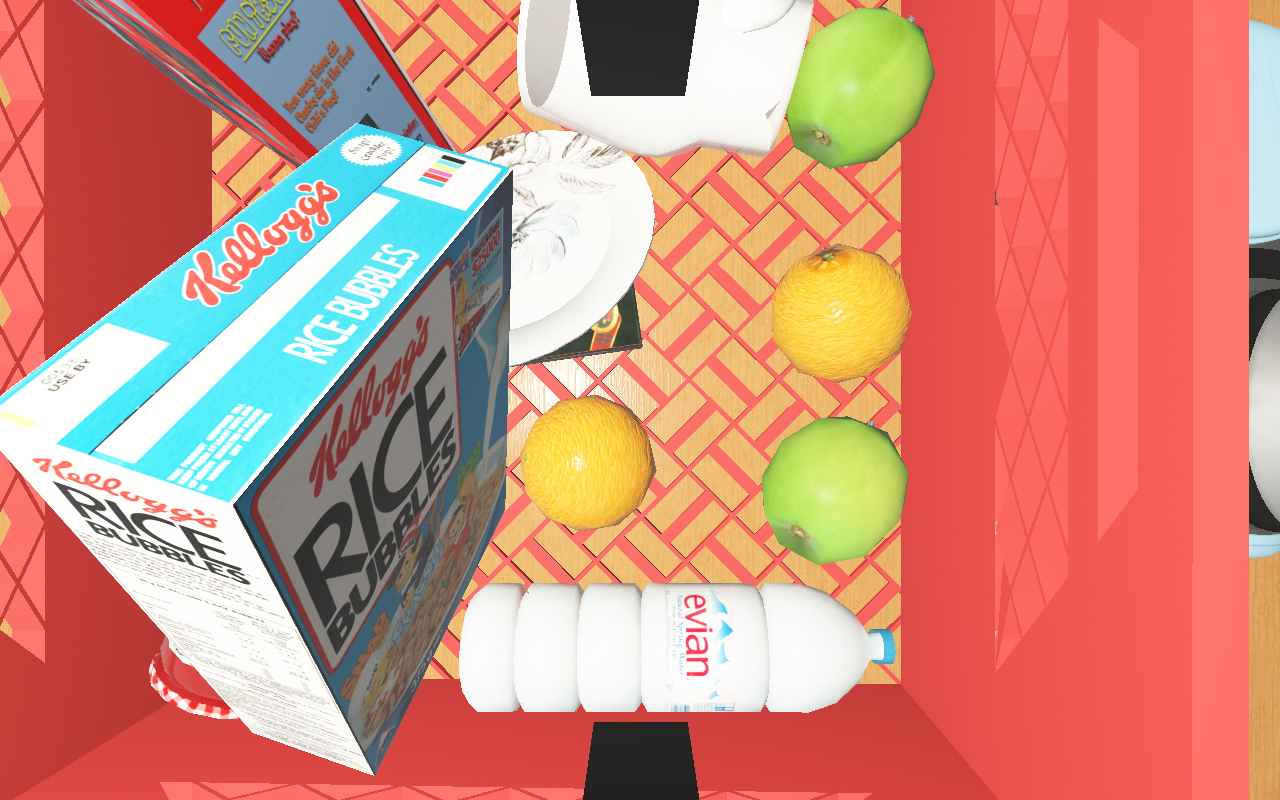
Objects in the scene:
apple
wineglass
jam jar
cereal box
cereal box
biscuit box